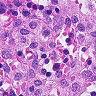
Metastatic tissue present: no